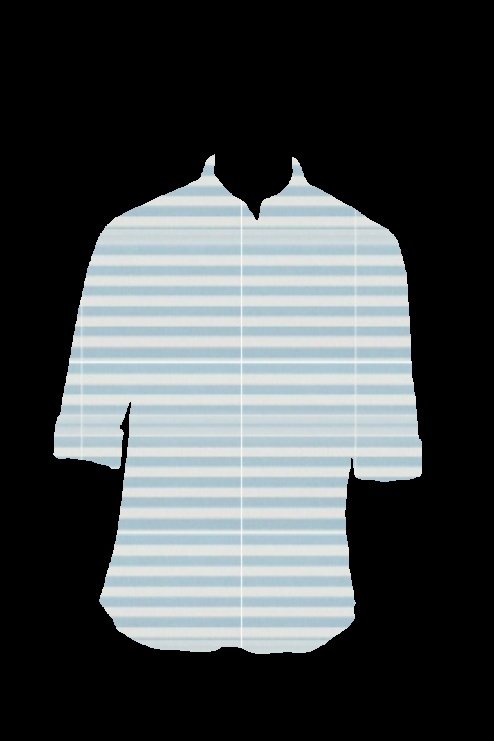
blue stripe tee